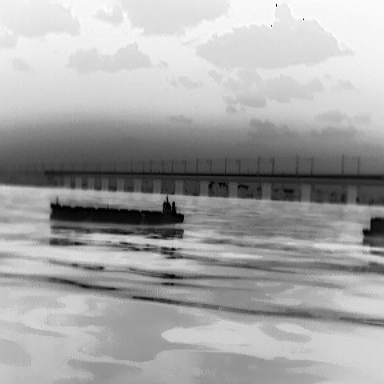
There is a liner in the infrared image.